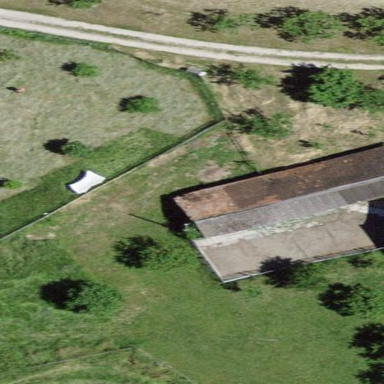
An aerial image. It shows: Rural barn.